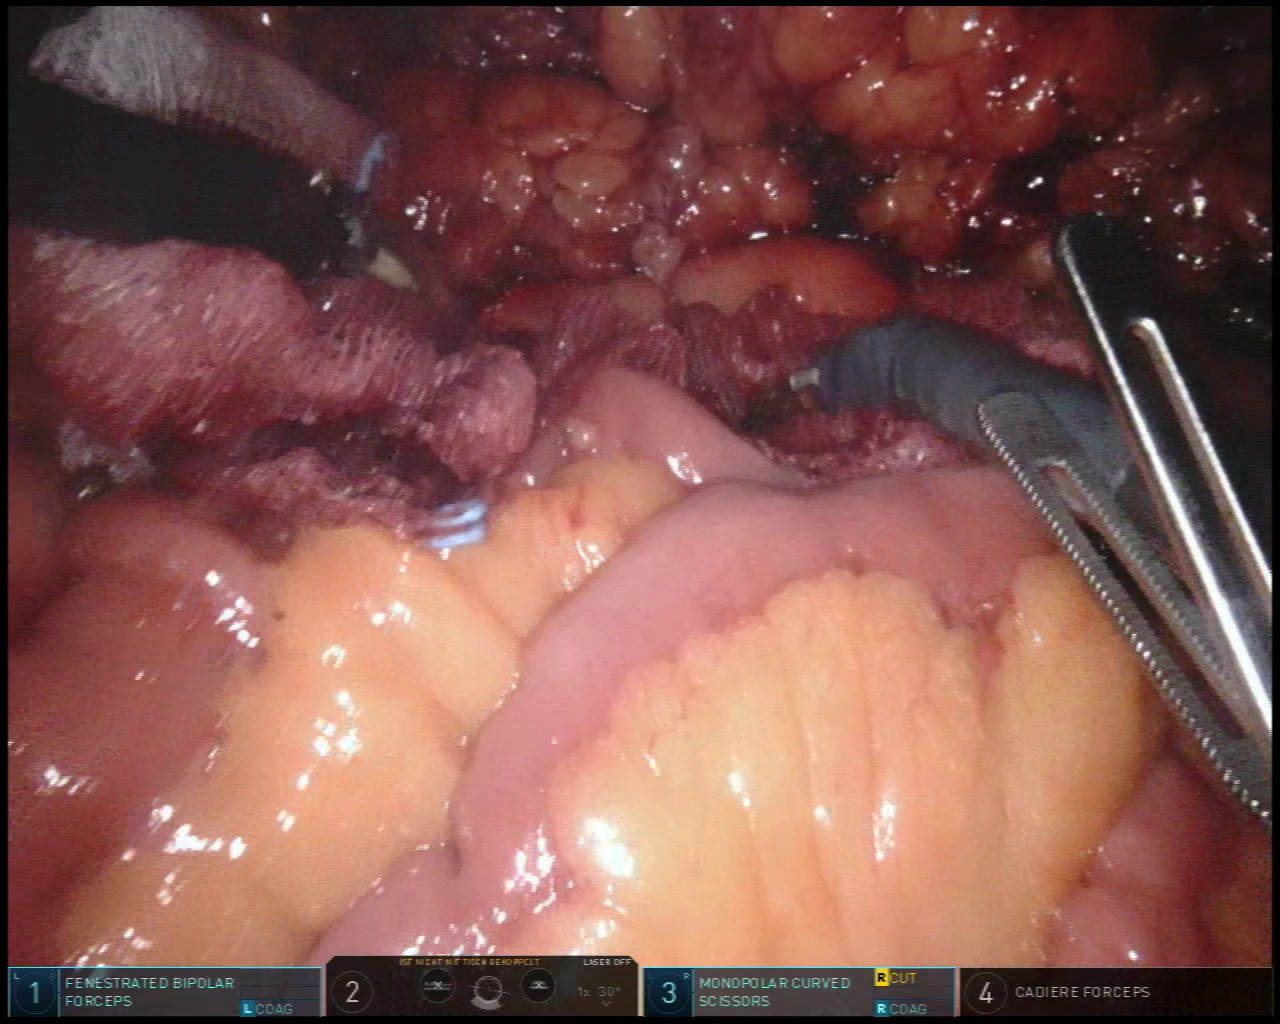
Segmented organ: small_intestine
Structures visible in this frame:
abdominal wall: no
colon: no
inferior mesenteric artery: no
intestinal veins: no
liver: no
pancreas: no
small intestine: yes
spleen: no
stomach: no
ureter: no
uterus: no
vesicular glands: no